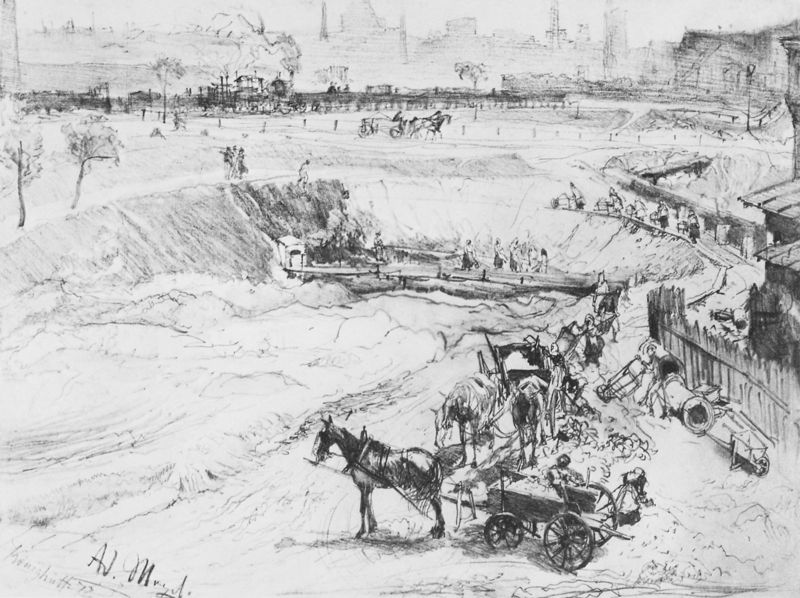
Titel: Tagebau in Königshütte
Künstler: Adolph Menzel
Institution: Berlin, Staatliche Museen, Nationalgalerie
Schlagwörter: baum, weiß, bäume, landschaft, menschen, stadt, männer, schwarz, skizze, zeichnung, haus, zaun, signatur, feld, felder, häuser, rauch, arbeit, karren, pferd, pferde, arbeiten, ernte, zug, kutsche, kutschen, grube, industrie, wagen, dampf, tusche, druck, schwarz-weiss, radierung, industrialisierung, graben, dampflok, pflug, dreckig, federzeichnung, baustelle, fuhrwerk, tagebau, pferdefuhrwerk, förderung